Milling tool wear sample.
Tool blade image: 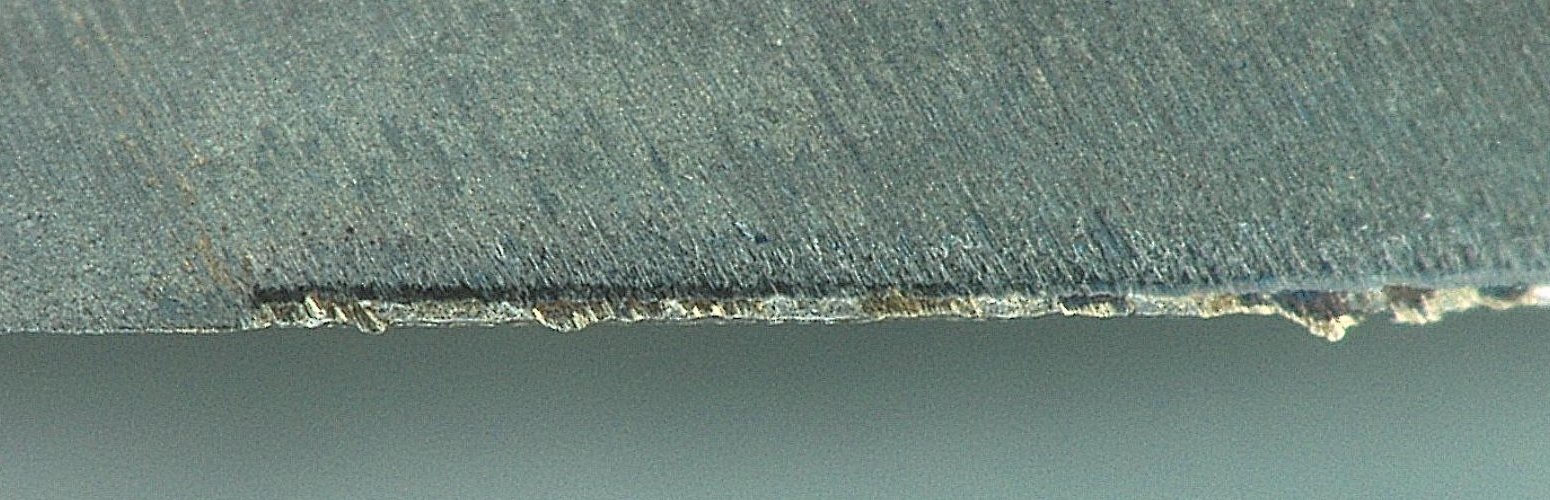
Chip image: 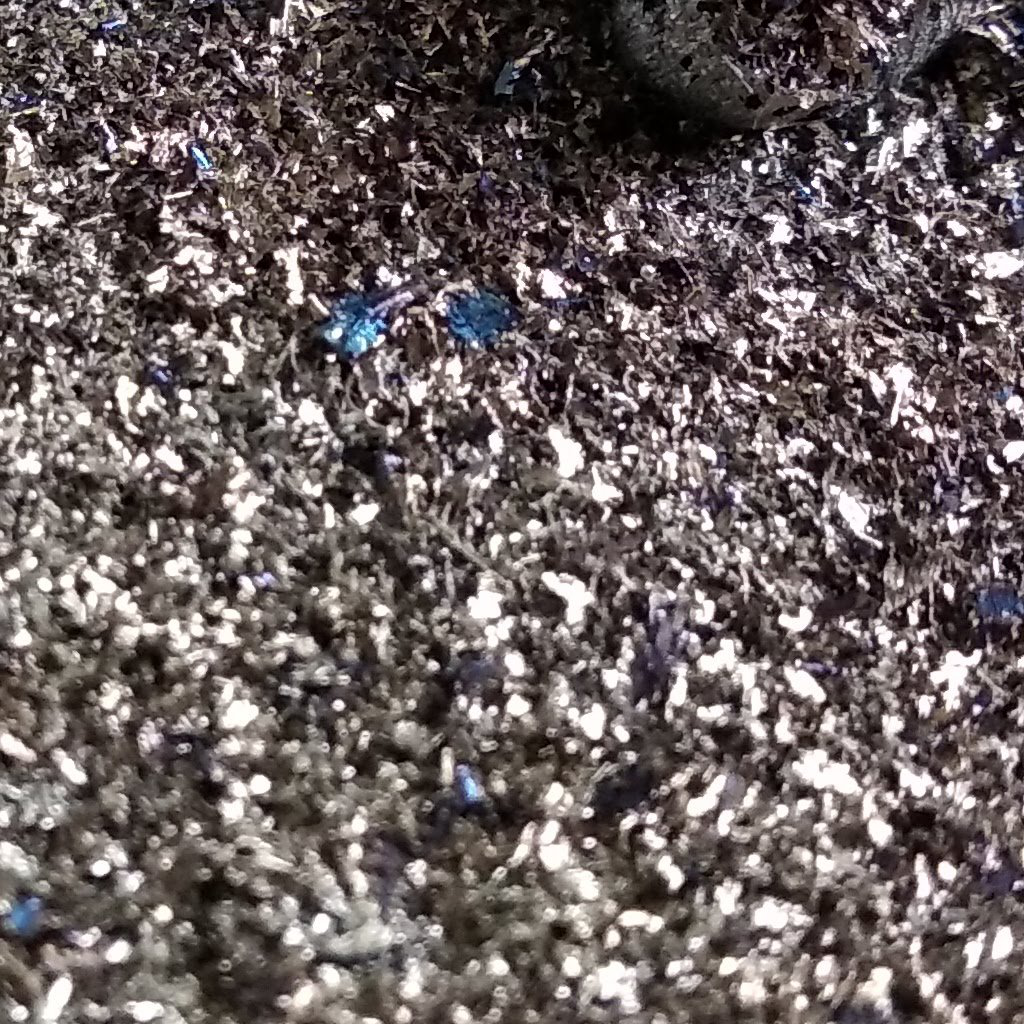
Workpiece image: 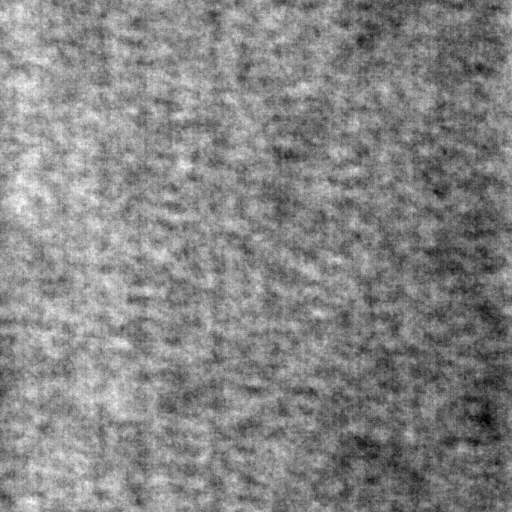
Tool wear state: used
Gaps: 17.12
Flank wear: 81.36
Overhang: 34.37
Force-signal Mel-spectrograms (X, Y, Z axes): 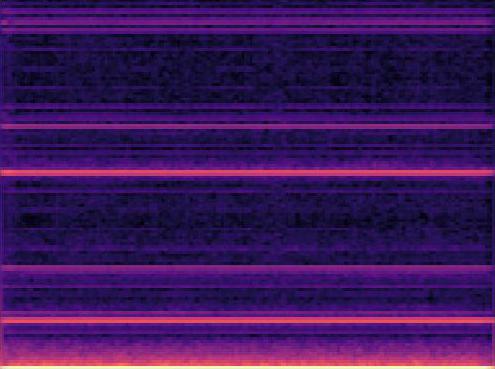 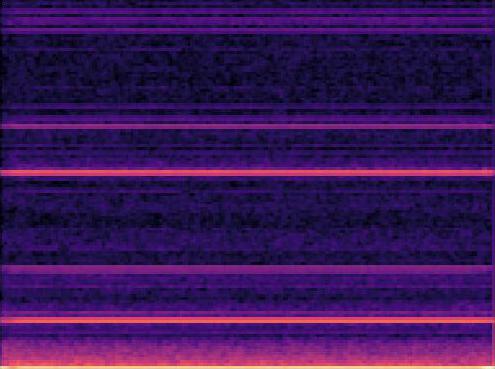 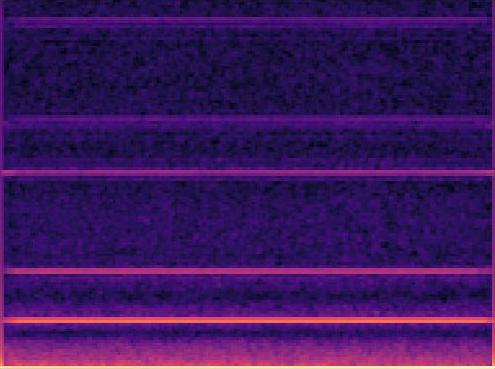
Force-signal scalograms (X, Y, Z axes): 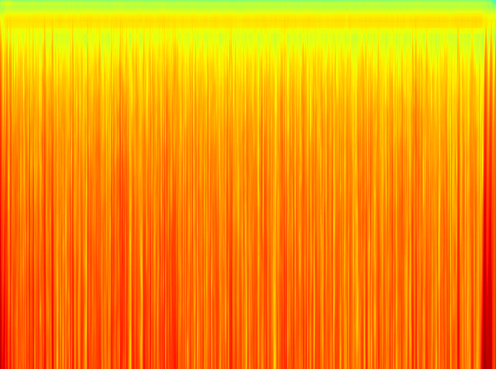 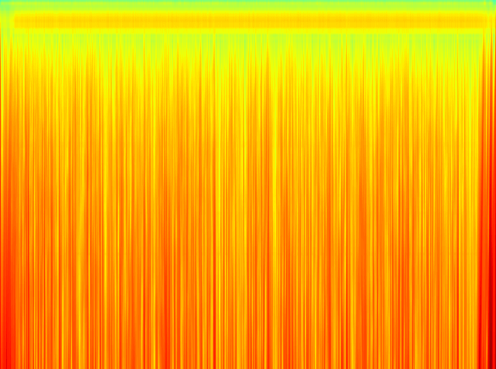 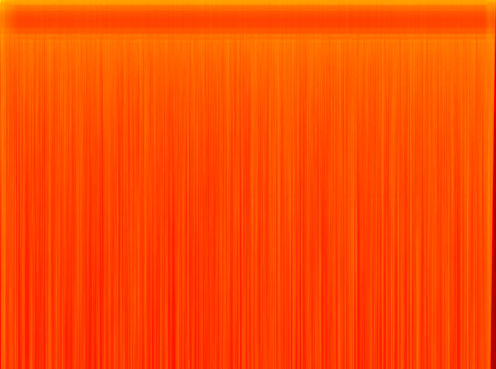
Force phase: steady_state_stabilization_wear